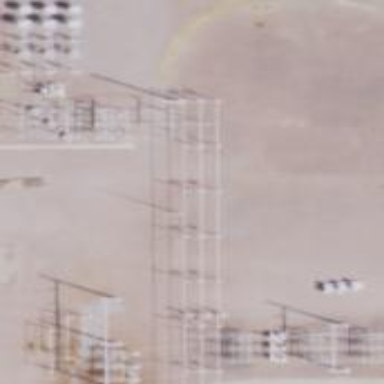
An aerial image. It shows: Mast designed for lightning protection.